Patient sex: F
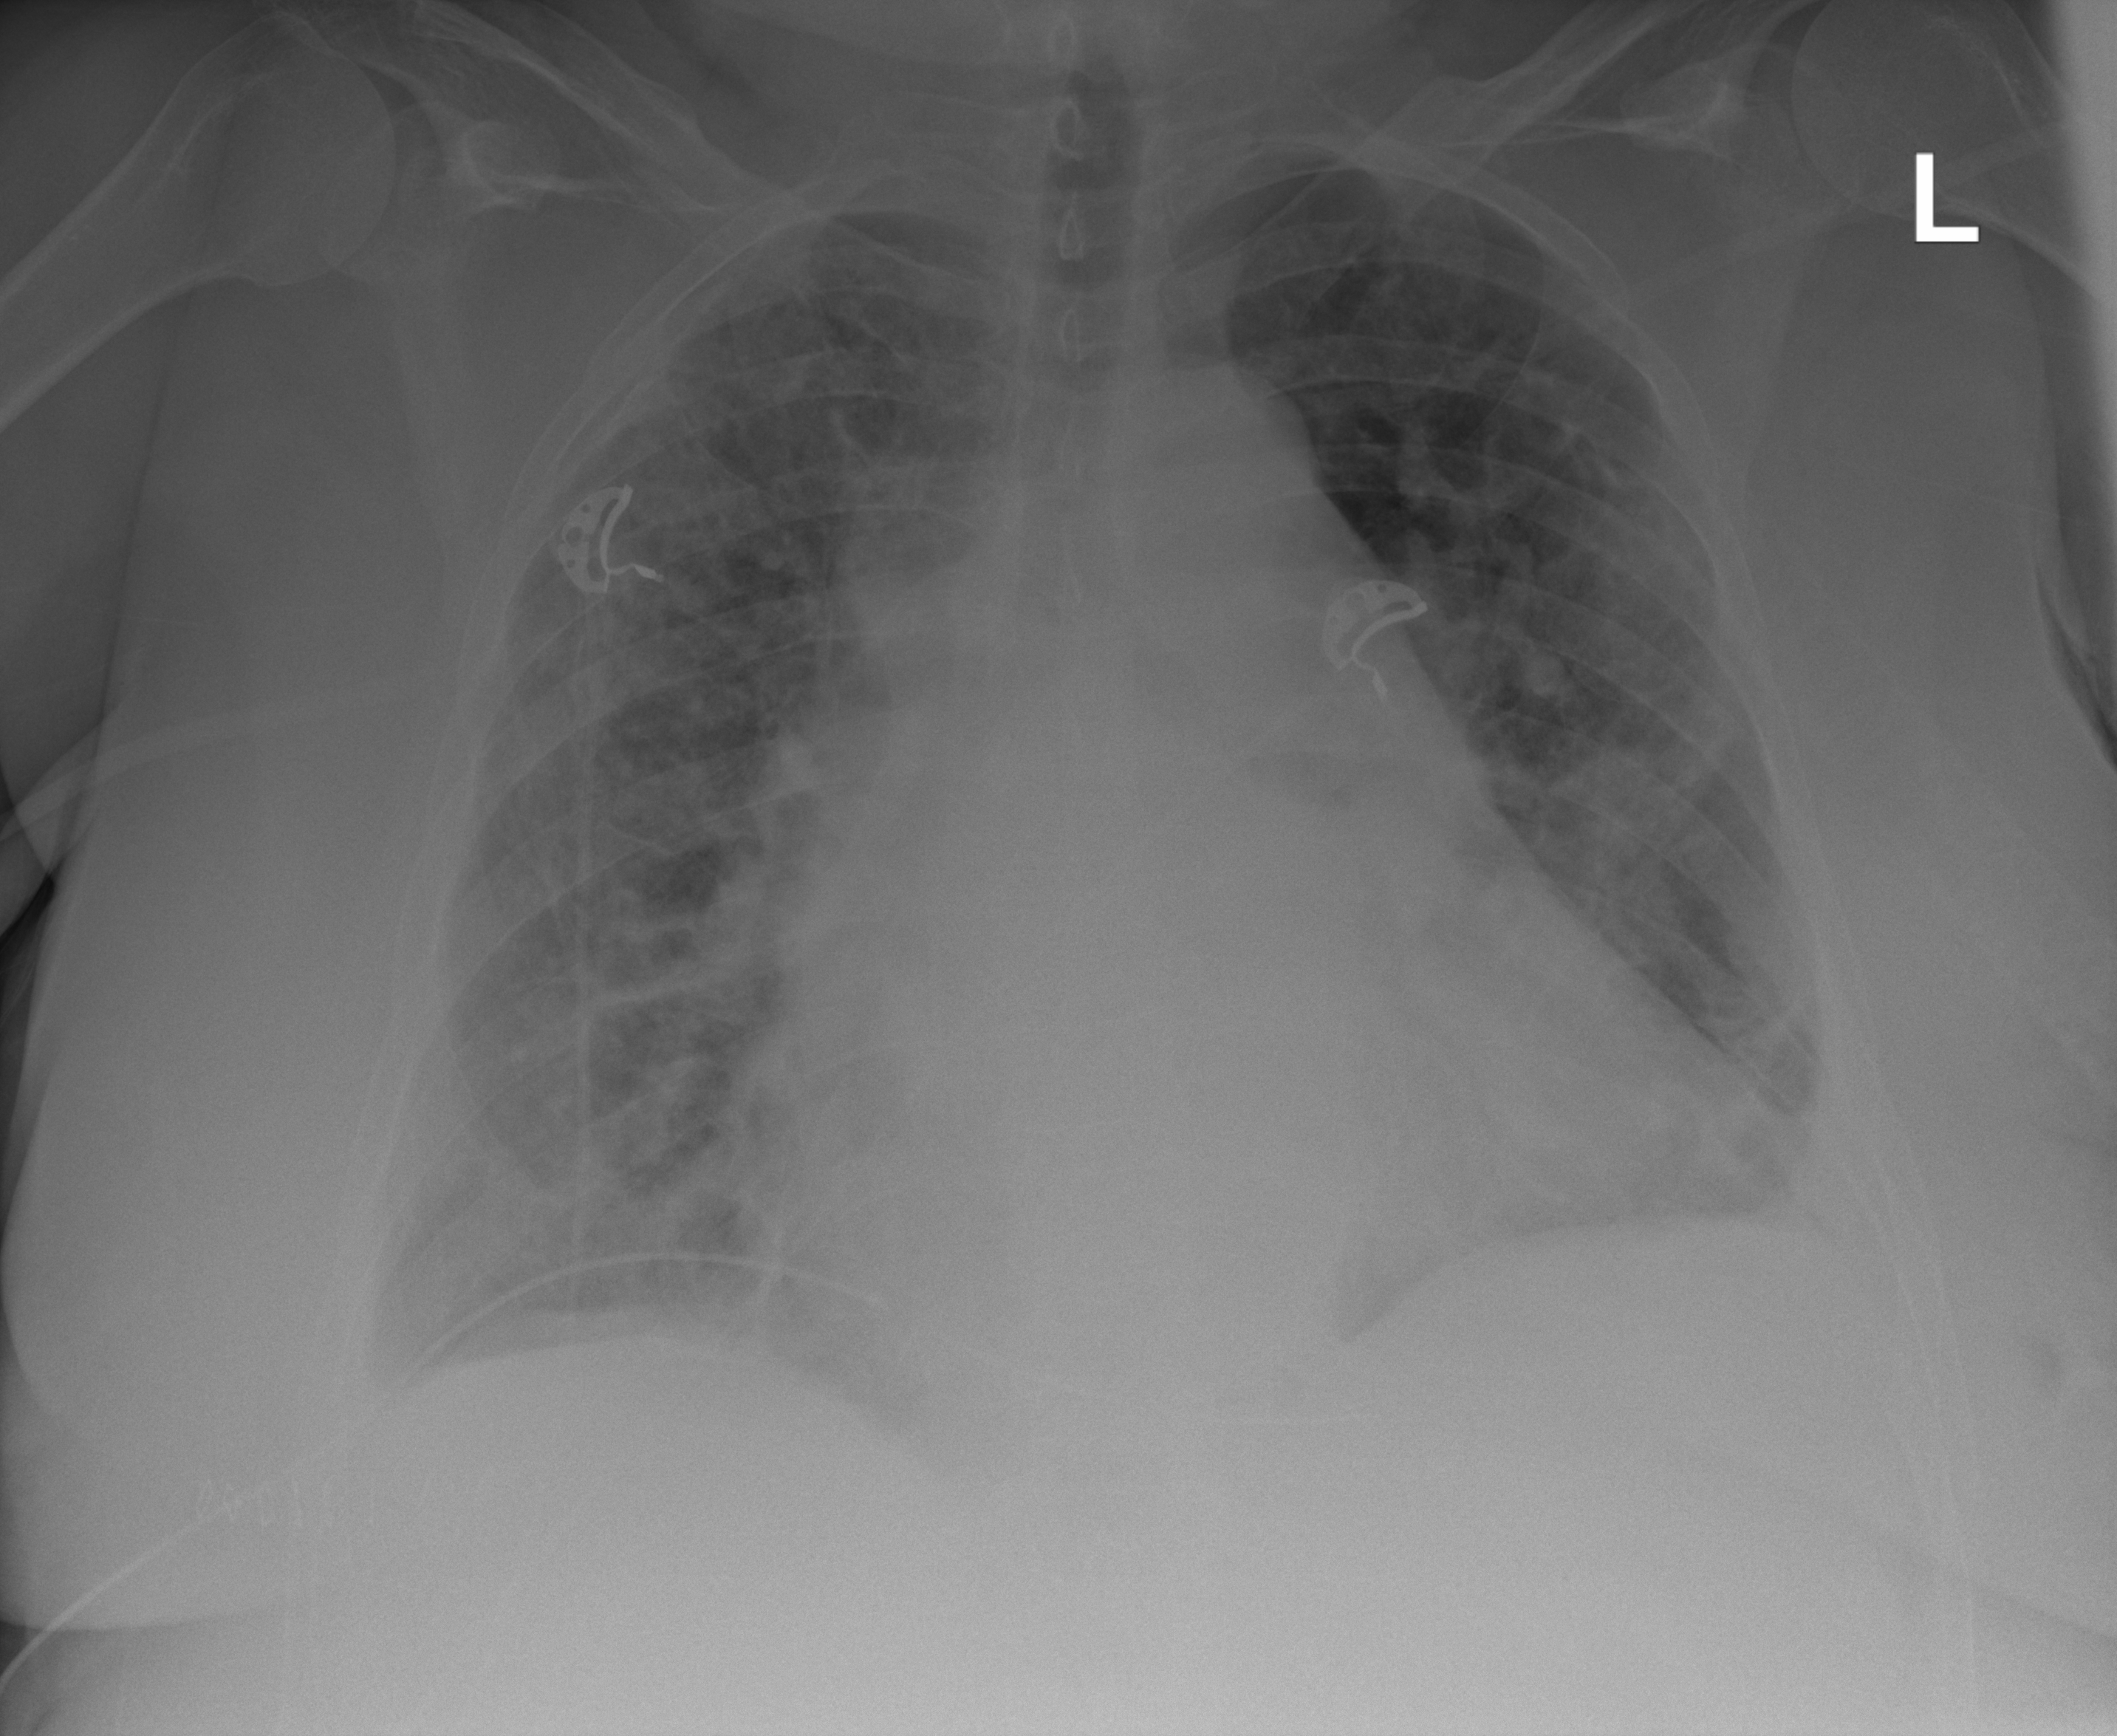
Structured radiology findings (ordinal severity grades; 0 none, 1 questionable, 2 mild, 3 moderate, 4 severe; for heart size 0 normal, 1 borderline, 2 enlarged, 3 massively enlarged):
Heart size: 3
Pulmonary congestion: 2
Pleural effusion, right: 2
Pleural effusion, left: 2
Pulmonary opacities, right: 2
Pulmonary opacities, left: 2
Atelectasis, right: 2
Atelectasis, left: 2